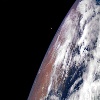
Label: cloud